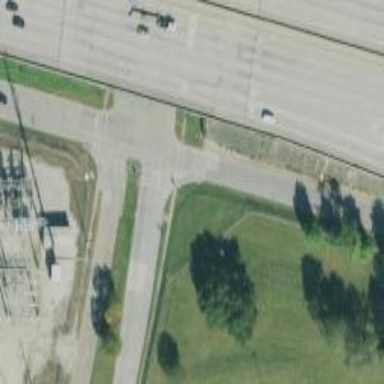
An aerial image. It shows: Secondary road with frontage road alongside.